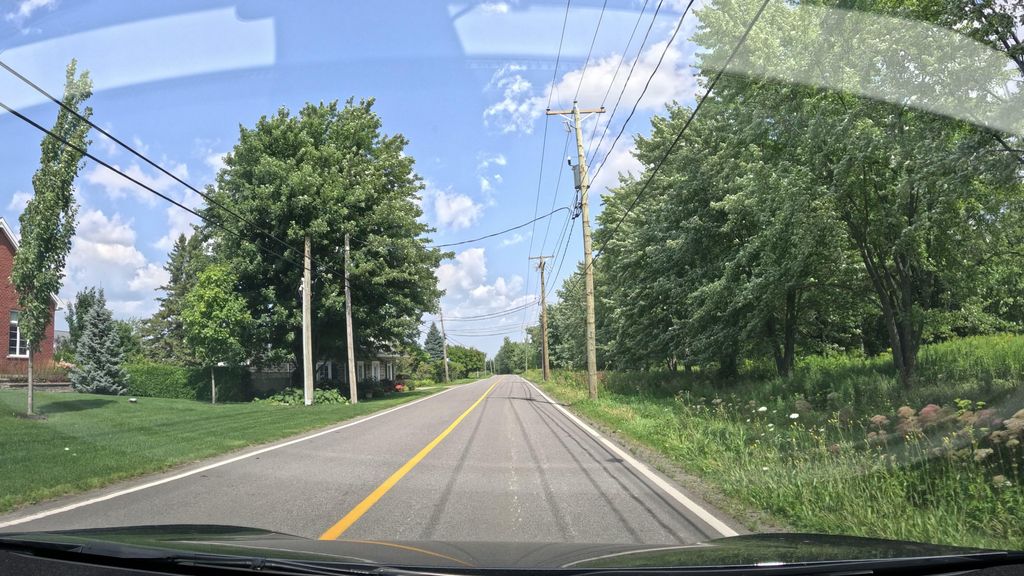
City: montreal